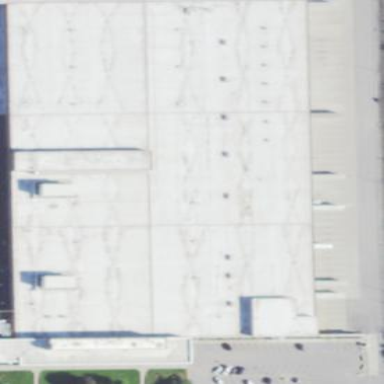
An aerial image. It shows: Building used as post depot.